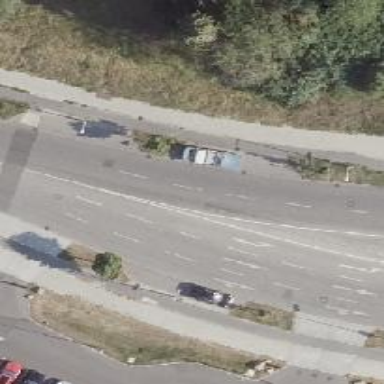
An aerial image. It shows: Tertiary road with asphalt surface and lane markings present.